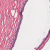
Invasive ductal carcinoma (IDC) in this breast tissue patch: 0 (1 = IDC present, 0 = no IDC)